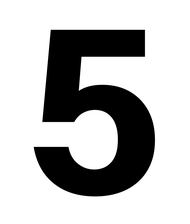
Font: InstrumentSans_Bold